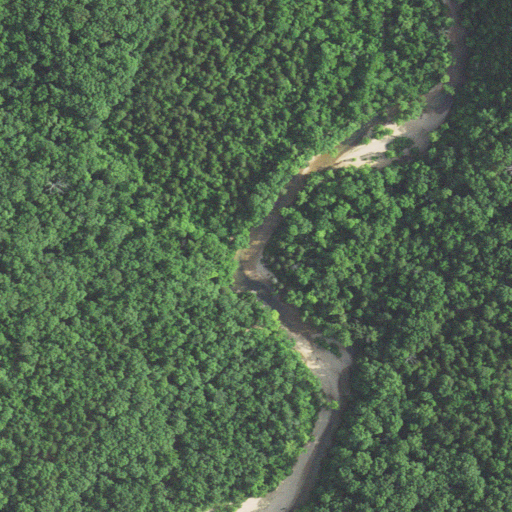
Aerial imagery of valley in Missouri named Brawley Hollow containing deciduous forest, mixed forest, open development, evergreen forest, low intensity development, and pasture